Question: In the image below ([2]) on line 20 you see "LEFT JOIN HUB_EMPLOYEES HM" and immediately after a join on LINK_EMPLOYEES.
What is the HUB_EMPLOYEES left joined on? The join on LINK_EMPLOYEES is specified on line 21, but I don't see how the left join on HUB_EMPLOYEES works.
If someone could explain this I would greatly appreciate it, I couldn't find the answer elsewhere.

This is the code:
'''
SELECT HE.EMPLOYEE_SEQNR, HE.EMPLOYEEID, SE.LASTNAME AS EMPLASTNAME,
isnull(SM.LASTNAME, 'DIRECTOR') AS MNGLASTNAME,
SE.TITLE, SE.COUNTRY, SE.REGION, SE.CITY, SE.POSTALCODE
FROM SAT_EMPLOYEES SE
JOIN HUB_EMPLOYEES HE ON SE.EMPLOYEE_SEQNR = HE.EMPLOYEE_SEQNR
LEFT JOIN HUB_EMPLOYEES HM
JOIN LINK_EMPLOYEES ON HM.EMPLOYEE_SEQNR = LINK_EMPLOYEES.MANAGER_SEQNR
JOIN SAT_EMPLOYEES SM ON HM.EMPLOYEE_SEQNR = SM.EMPLOYEE_SEQNR
ON HE.EMPLOYEE_SEQNR = LINK_EMPLOYEES.EMPLOYEE_SEQNR
'''
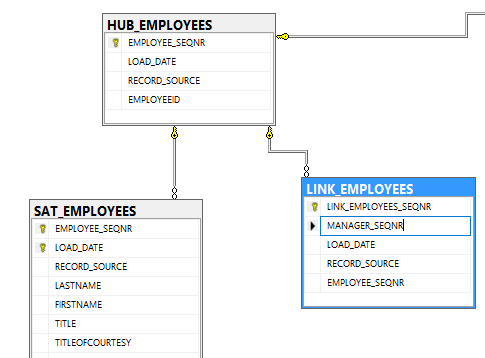
Answer: It's equivalent to:
'''
SELECT HE.EMPLOYEE_SEQNR, HE.EMPLOYEEID, SE.LASTNAME AS EMPLASTNAME,
isnull(SubQ.LASTNAME, 'DIRECTOR') AS MNGLASTNAME,
SE.TITLE, SE.COUNTRY, SE.REGION, SE.CITY, SE.POSTALCODE
FROM SAT_EMPLOYEES SE
JOIN HUB_EMPLOYEES HE ON SE.EMPLOYEE_SEQNR = HE.EMPLOYEE_SEQNR
LEFT JOIN (
SELECT LINK_EMPLOYEES.EMPLOYEE_SEQNR
, SM.LASTNAME
FROM HUB_EMPLOYEES HM
JOIN LINK_EMPLOYEES ON HM.EMPLOYEE_SEQNR = LINK_EMPLOYEES.MANAGER_SEQNR
JOIN SAT_EMPLOYEES SM ON HM.EMPLOYEE_SEQNR = SM.EMPLOYEE_SEQNR
) SubQ
ON HE.EMPLOYEE_SEQNR = SubQ.EMPLOYEE_SEQNR
'''
Personally I don't like that syntax, because it isn't very intuitive.